Field crop: tomato
Growth stage: 2
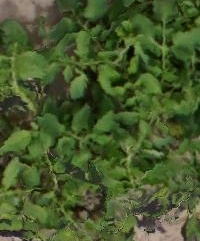
Species: tomato